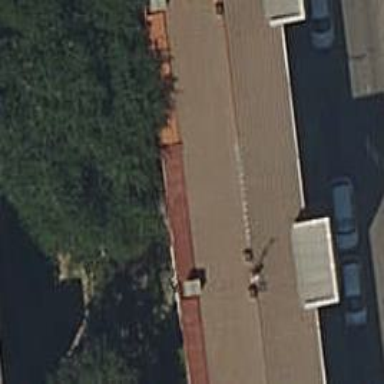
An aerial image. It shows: Residential building.